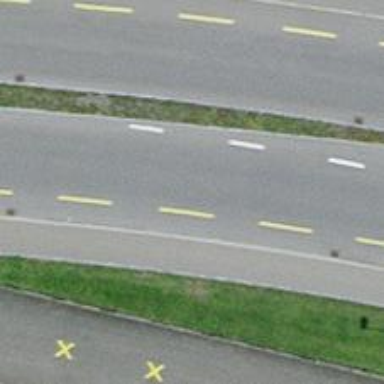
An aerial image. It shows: Primary highway with dedicated lane for cyclists.